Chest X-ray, PA view. Patient: 39 years old, sex M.
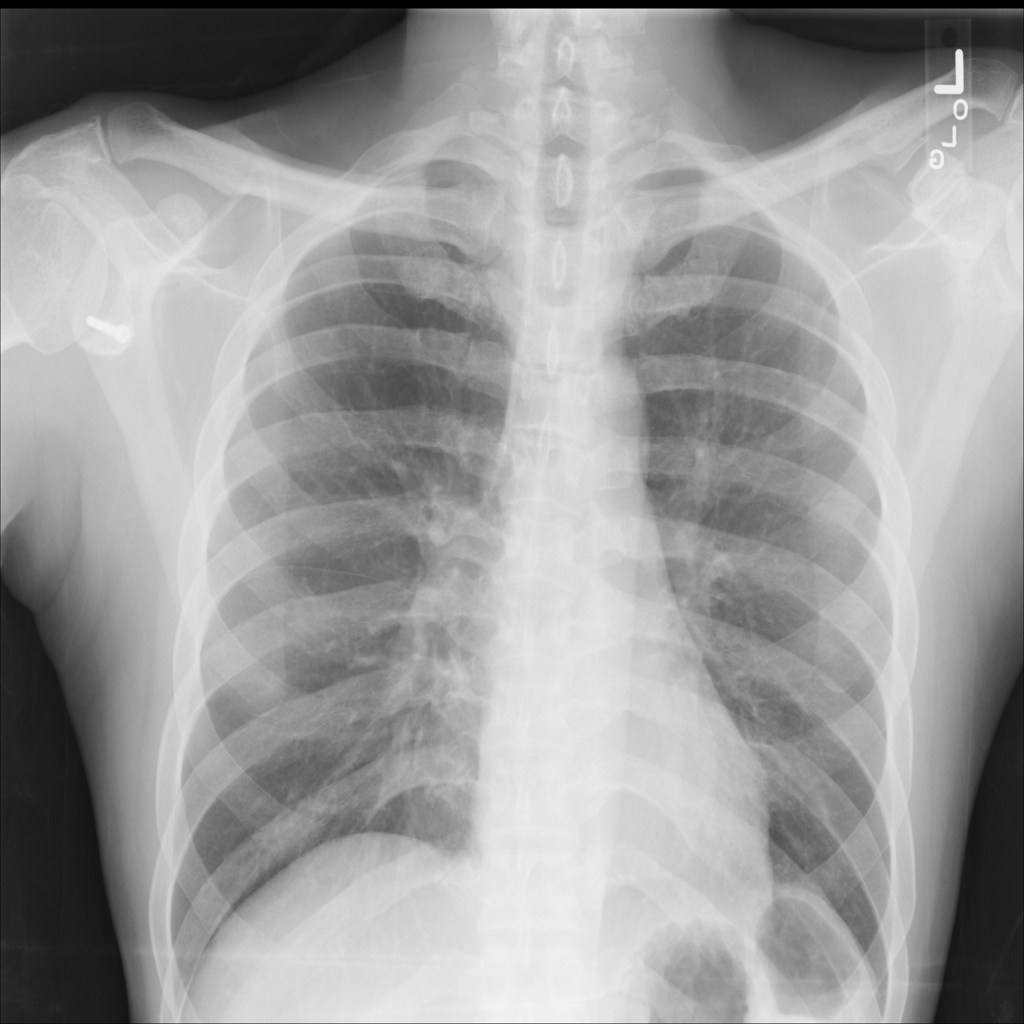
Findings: No Finding